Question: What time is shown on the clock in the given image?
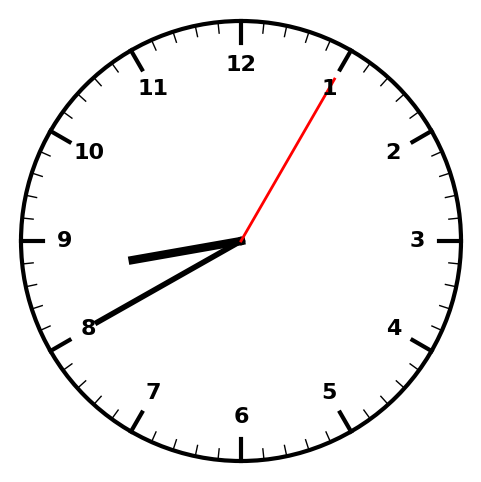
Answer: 08:40:05